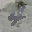
Label: 4